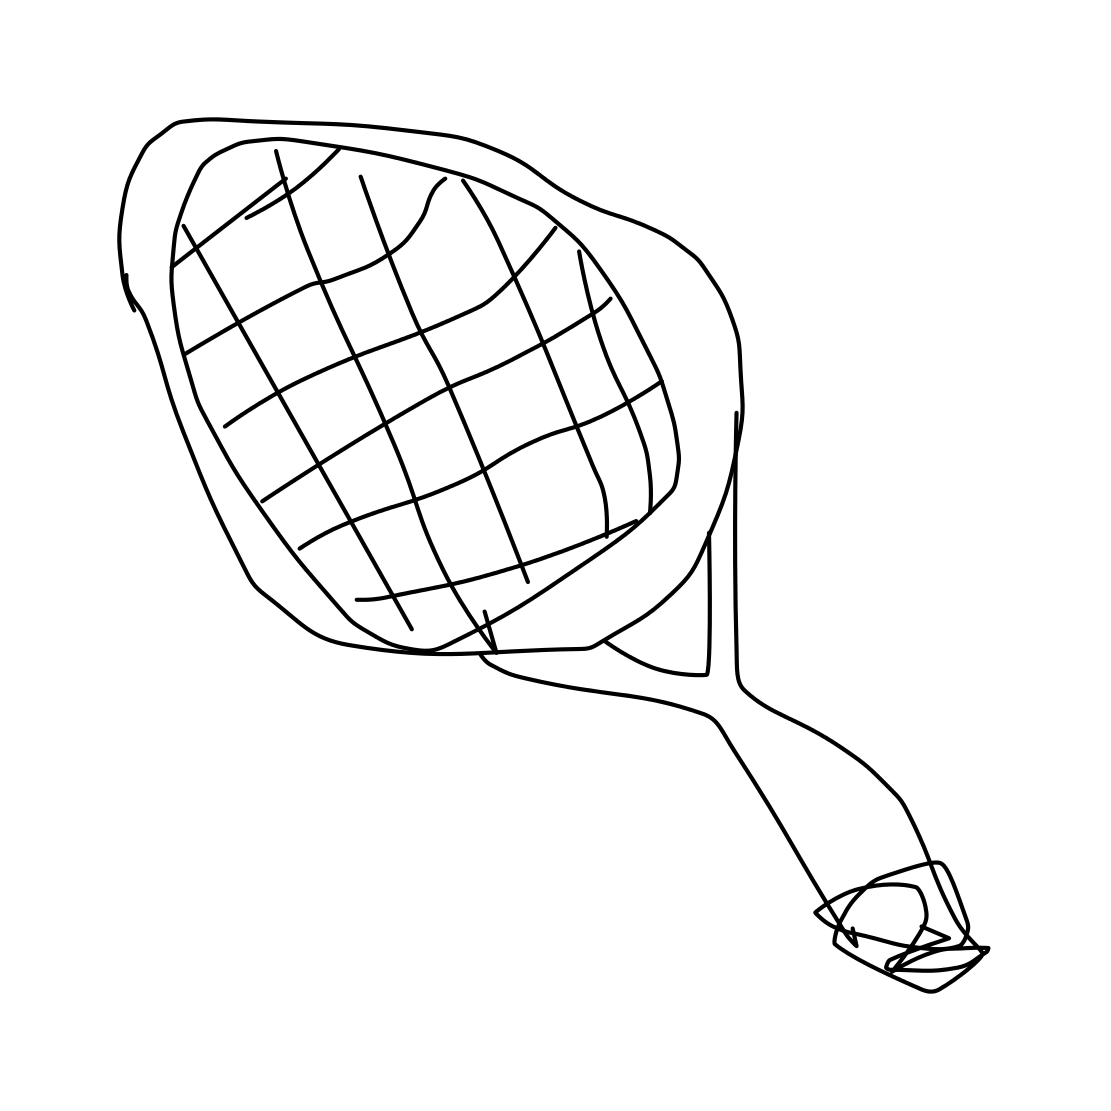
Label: tennis-racket